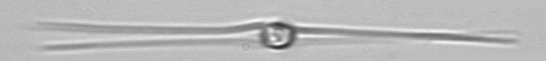
Label: Chaetoceros_danicus